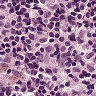
Metastatic tissue present: no